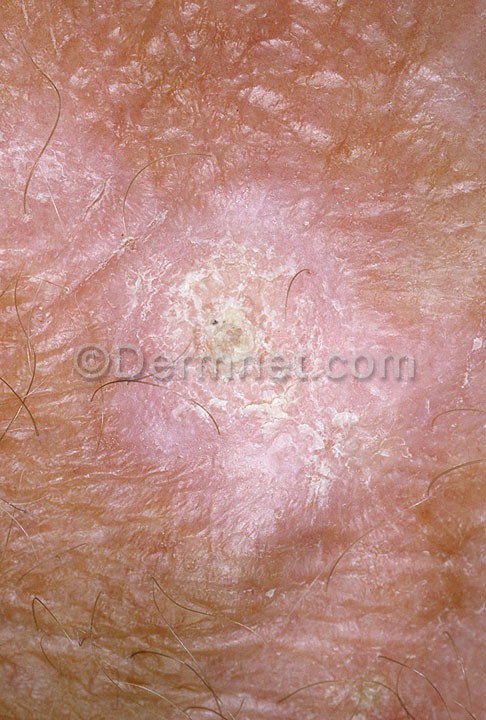
Disease: Actinic Keratosis Basal Cell Carcinoma and other Malignant Lesions